Question: I want to create gridview with 2 rows in head, something like this:

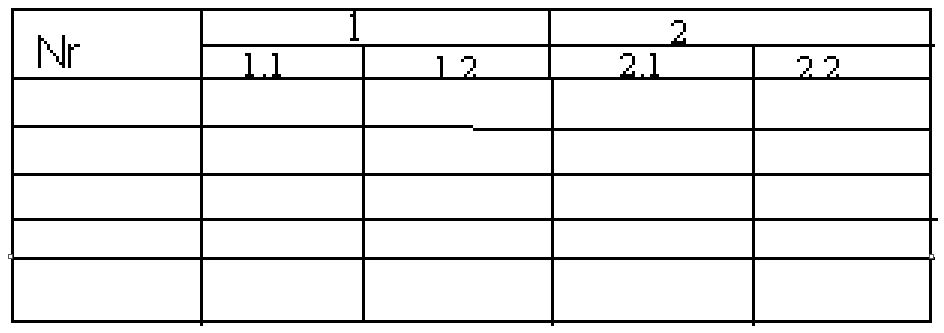
Answer: You need to do merging in the gidview header following is article linki that will help you to achieve same thing
<URL>
<URL>